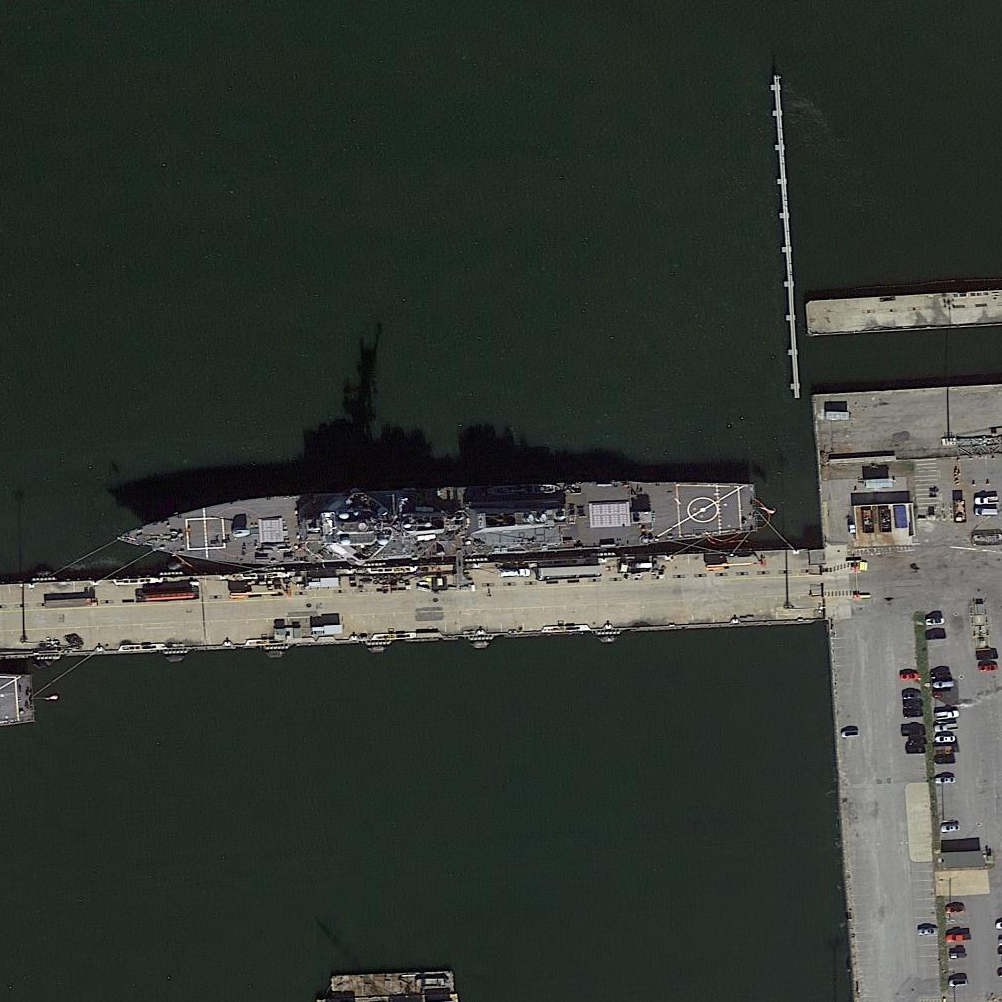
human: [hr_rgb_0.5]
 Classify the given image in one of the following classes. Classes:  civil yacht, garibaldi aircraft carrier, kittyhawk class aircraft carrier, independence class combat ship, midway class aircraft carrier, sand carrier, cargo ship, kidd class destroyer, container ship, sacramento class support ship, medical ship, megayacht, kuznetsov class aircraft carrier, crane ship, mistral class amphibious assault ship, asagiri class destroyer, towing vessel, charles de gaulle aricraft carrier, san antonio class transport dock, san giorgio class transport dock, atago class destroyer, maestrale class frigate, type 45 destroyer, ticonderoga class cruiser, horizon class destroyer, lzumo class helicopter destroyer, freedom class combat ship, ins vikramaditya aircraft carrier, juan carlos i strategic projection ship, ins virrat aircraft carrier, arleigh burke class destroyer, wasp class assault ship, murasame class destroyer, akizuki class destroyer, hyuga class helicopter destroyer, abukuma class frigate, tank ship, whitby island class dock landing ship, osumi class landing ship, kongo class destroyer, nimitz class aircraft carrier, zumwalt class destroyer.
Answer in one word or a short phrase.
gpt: Arleigh Burke class destroyer